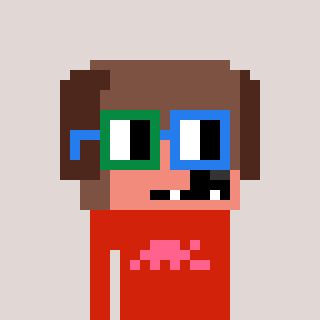
a pixel art character with square green and blue glasses, a dog-shaped head and a red-colored body on a warm background